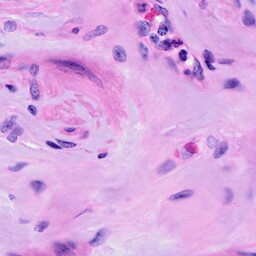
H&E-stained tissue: Ovarian